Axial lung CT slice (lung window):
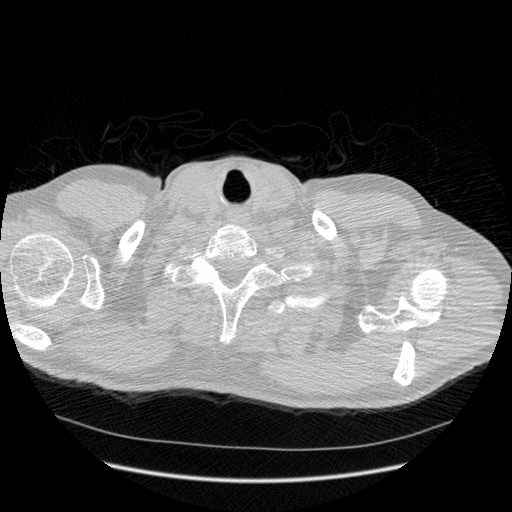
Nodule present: no